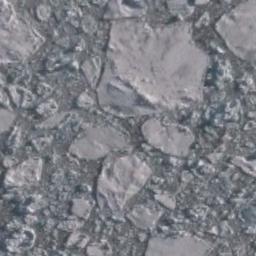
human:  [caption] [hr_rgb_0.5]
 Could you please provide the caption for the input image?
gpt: Several large pieces of sea ice and a lot of small pieces of sea ice gather into a sea ice .

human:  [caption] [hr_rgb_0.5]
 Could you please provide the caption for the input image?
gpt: There is a whole white ice .

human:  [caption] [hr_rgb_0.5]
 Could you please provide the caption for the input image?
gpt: The sea is surrounded by sea ice .

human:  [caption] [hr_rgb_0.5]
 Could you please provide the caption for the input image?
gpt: A huge block of ice of countless sizes of ice floats on the blue sea, Covering the sea .

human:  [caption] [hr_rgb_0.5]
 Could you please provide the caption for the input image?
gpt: There are many sea ice linked into sheets .